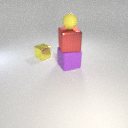
large purple rubber cube in front of small yellow metal cube